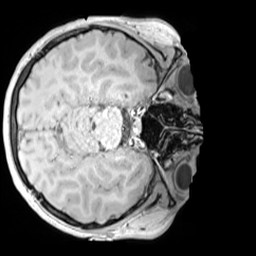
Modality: MP2RAGE
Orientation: axial
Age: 10
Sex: female
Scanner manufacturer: siemens
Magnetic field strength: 3 T
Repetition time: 4 s
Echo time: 0.00303 s